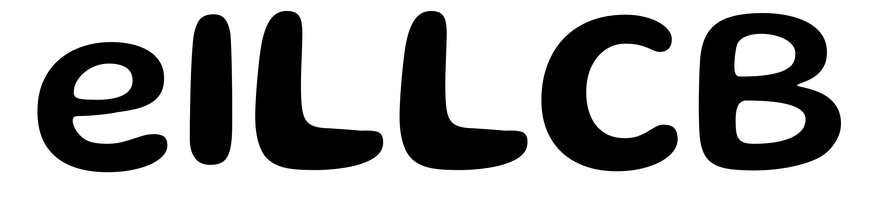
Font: Gluten_Medium